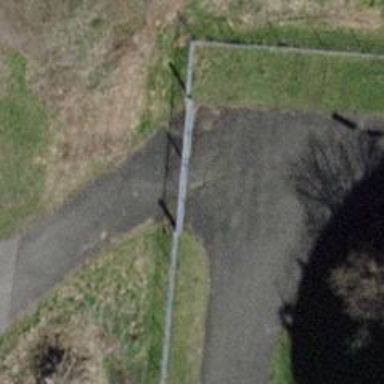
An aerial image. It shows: Gate.